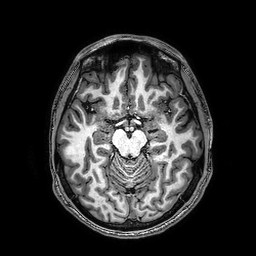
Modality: T1w
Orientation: coronal
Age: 26
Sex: male
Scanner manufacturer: philips
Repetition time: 0.008135 s
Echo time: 0.00374 s